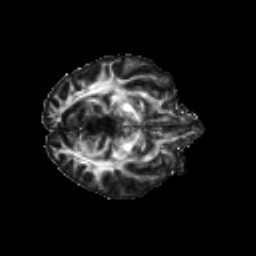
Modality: FA
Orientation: axial
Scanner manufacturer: siemens
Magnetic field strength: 3 T
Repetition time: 4.16 s
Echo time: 0.0806 s